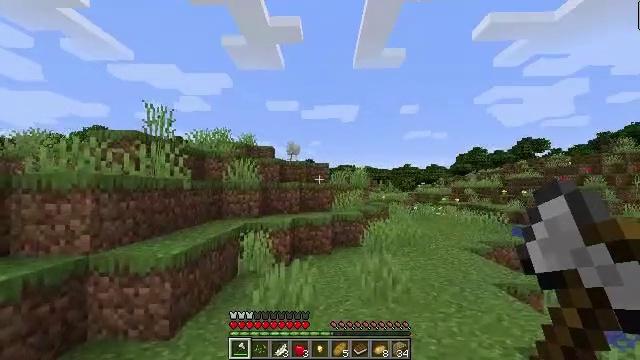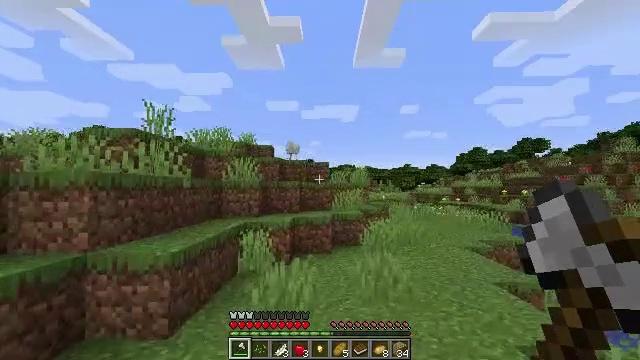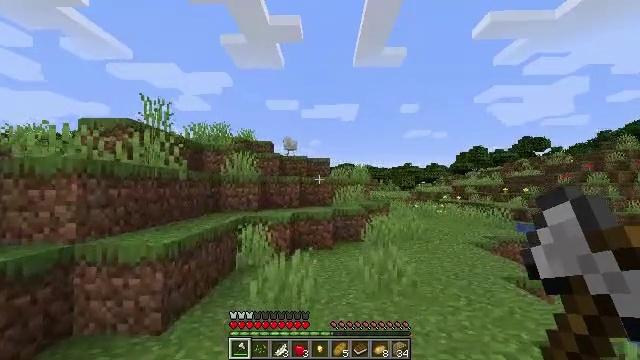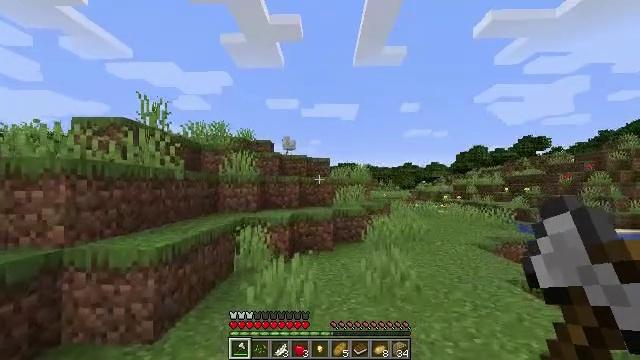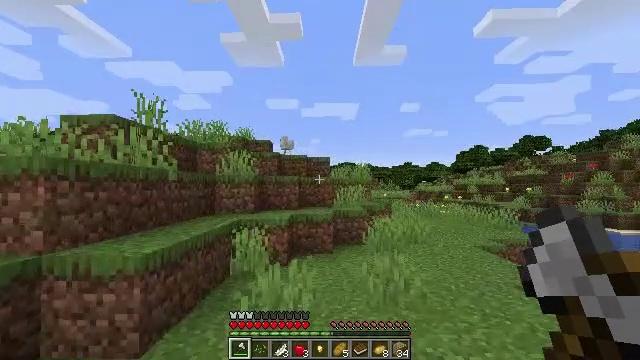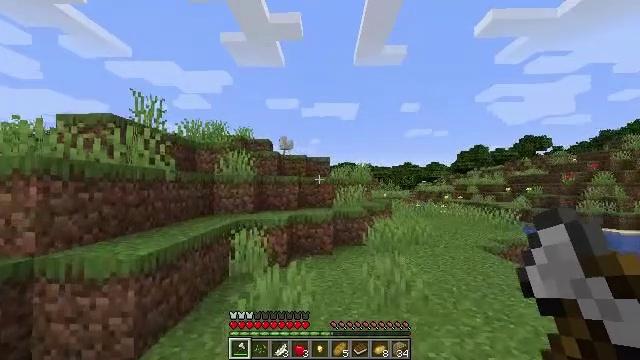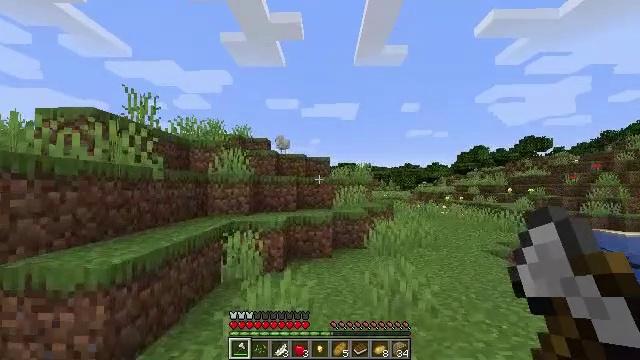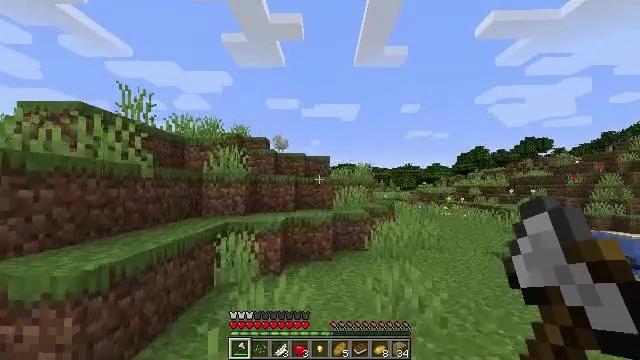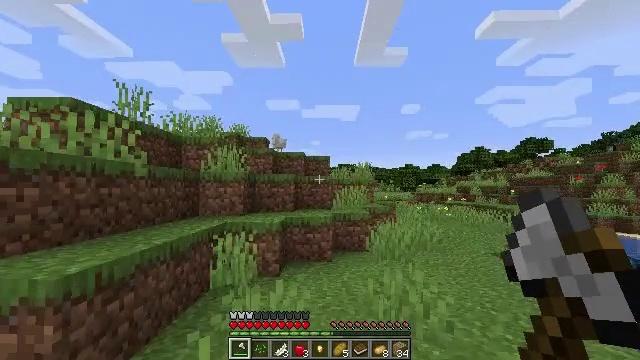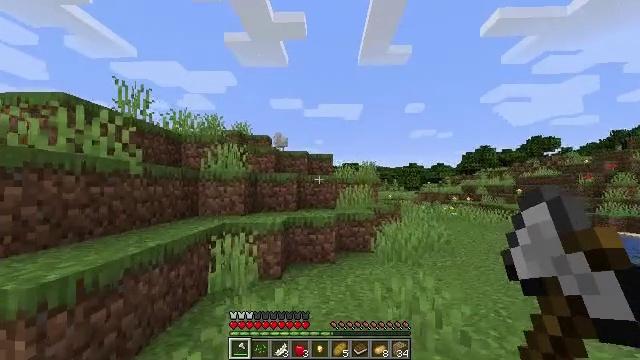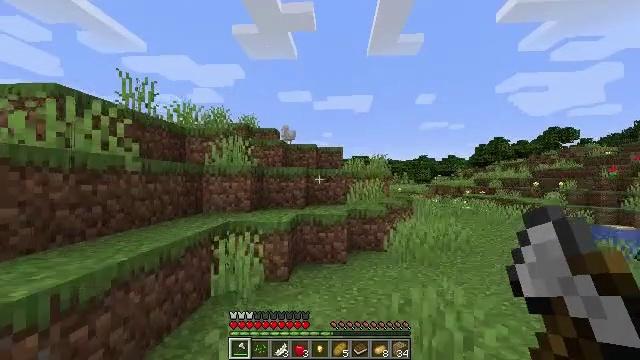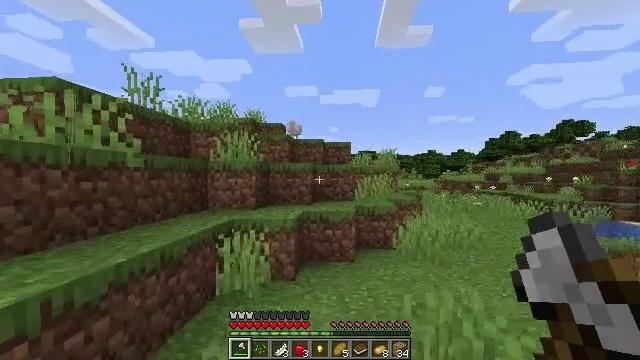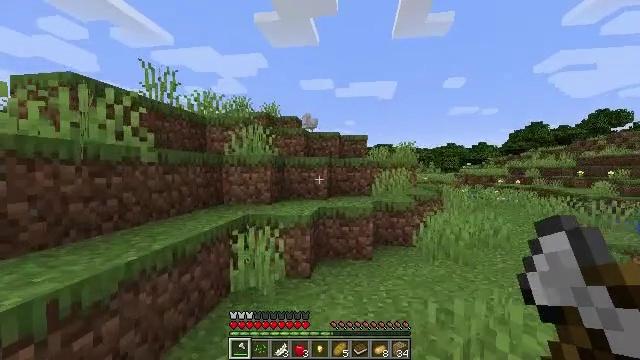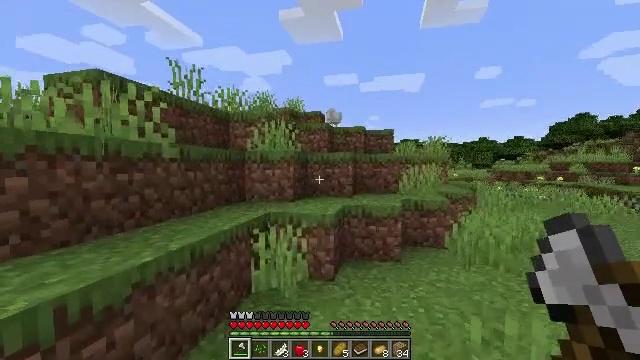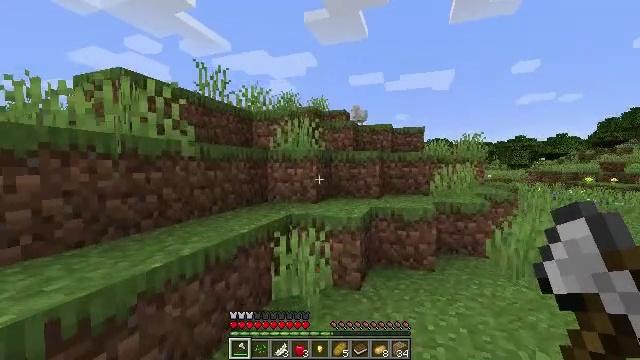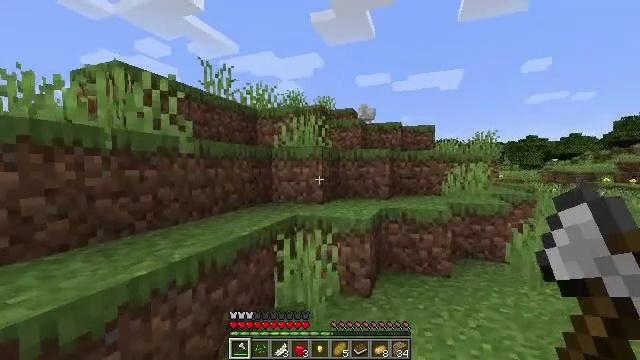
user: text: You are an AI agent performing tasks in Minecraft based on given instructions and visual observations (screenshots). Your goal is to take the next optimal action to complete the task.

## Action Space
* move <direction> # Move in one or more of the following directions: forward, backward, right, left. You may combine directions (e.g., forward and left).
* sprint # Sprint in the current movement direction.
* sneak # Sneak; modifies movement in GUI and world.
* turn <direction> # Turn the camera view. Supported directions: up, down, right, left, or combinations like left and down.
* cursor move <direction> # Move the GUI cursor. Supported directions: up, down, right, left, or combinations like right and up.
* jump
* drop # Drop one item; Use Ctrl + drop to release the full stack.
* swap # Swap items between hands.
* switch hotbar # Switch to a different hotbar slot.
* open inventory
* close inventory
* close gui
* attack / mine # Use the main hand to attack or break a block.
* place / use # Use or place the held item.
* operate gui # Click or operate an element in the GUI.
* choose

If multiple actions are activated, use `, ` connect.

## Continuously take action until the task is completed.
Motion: motion action
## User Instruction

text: Combat the chicken.
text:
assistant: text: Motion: move forward, jump
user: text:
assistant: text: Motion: move forward, jump
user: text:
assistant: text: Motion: move forward, jump
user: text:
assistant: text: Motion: move forward
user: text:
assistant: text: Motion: move forward
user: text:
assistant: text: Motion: move forward
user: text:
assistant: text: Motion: move forward
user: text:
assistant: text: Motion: move forward
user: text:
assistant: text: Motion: move forward
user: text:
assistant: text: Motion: move forward, turn left and down
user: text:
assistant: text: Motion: move forward, turn left and down
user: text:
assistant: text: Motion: move forward, turn left and down
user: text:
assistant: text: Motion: move forward, turn left
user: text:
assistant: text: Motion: move forward, turn left
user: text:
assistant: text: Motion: move forward, turn left
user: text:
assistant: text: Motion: move forward
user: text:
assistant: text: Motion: move forward
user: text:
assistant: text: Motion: move forward
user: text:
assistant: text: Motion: move forward
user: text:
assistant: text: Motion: move forward, turn left
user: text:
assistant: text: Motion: move forward, turn left
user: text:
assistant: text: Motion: move forward, turn left
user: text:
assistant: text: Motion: move forward, turn left
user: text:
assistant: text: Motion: move forward
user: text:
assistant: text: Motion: move forward, turn right and up, jump
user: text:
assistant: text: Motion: move forward, turn right and up, jump
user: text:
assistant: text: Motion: move forward, jump
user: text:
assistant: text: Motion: move forward, jump
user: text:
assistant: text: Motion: move forward, jump
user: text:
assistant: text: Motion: move forward, jump